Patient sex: F
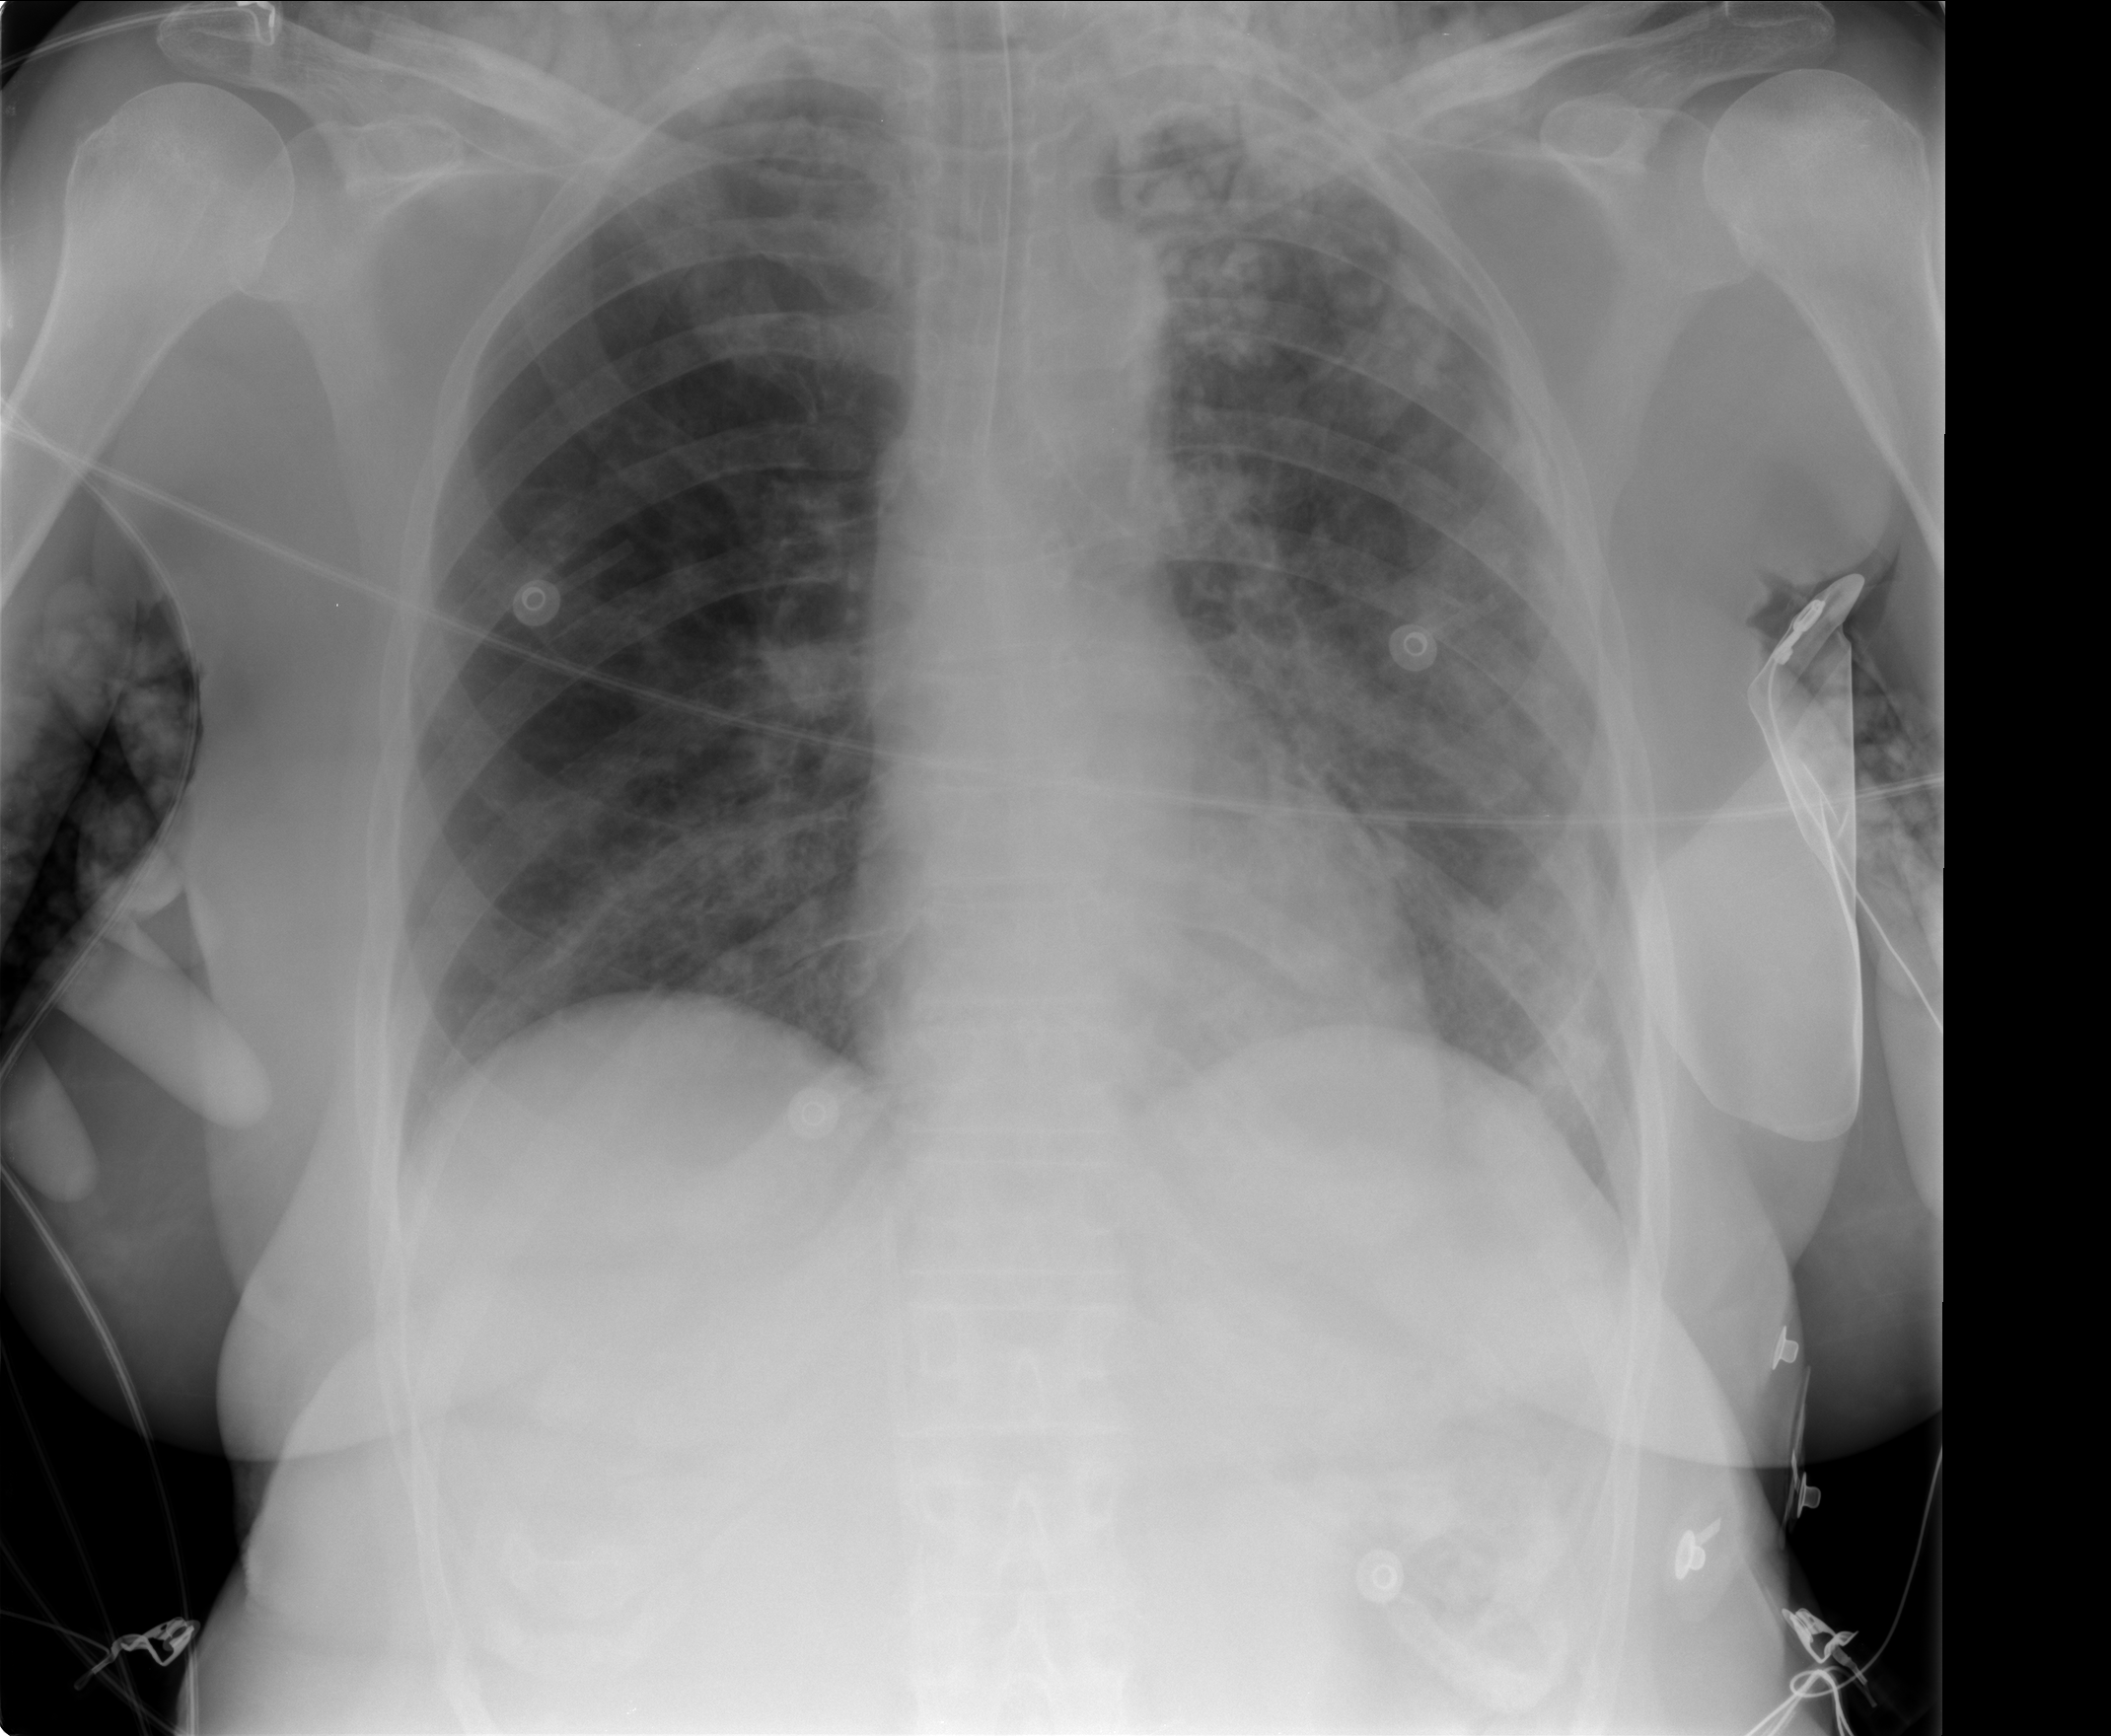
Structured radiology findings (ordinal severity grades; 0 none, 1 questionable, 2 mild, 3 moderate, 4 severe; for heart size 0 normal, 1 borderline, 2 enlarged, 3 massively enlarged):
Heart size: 0
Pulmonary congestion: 2
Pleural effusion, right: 0
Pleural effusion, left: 0
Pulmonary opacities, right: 1
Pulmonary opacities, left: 2
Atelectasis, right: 2
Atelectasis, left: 2